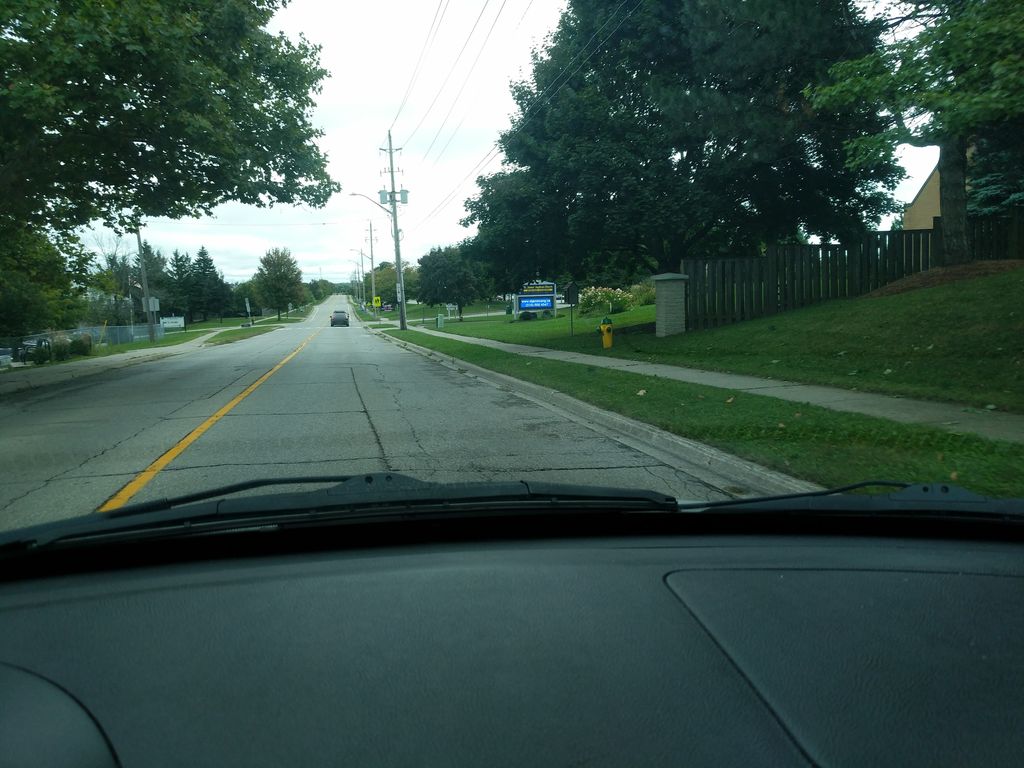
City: kitchener-waterloo